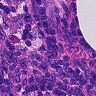
Metastatic tissue present: no